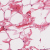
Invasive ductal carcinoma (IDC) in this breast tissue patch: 0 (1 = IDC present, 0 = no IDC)